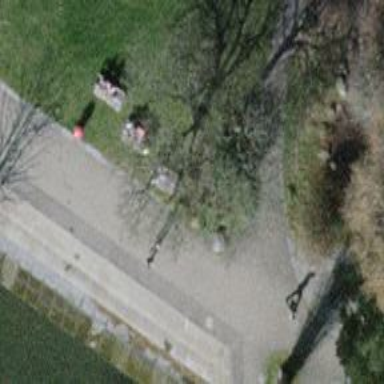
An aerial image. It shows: Bench.